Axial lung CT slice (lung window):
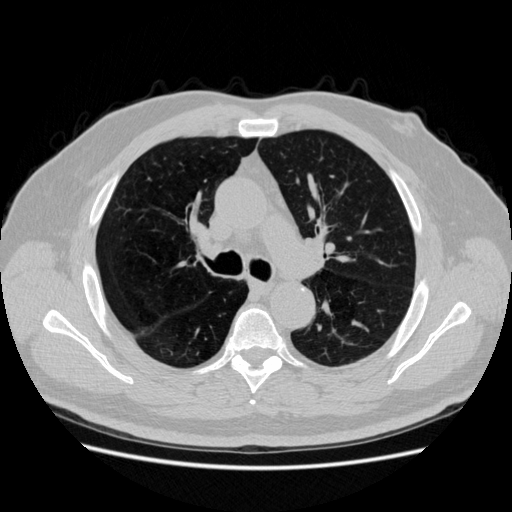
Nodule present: no